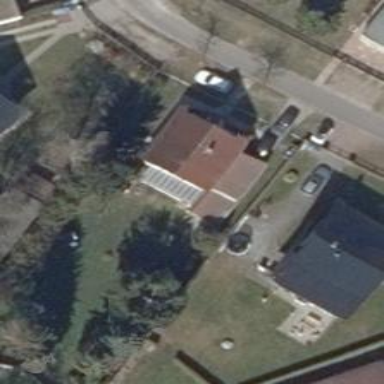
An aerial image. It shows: Detached building with hipped roof.